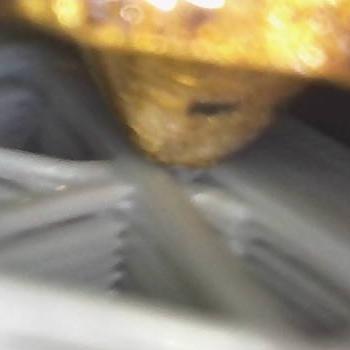
Flow rate: 100%